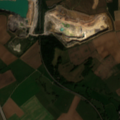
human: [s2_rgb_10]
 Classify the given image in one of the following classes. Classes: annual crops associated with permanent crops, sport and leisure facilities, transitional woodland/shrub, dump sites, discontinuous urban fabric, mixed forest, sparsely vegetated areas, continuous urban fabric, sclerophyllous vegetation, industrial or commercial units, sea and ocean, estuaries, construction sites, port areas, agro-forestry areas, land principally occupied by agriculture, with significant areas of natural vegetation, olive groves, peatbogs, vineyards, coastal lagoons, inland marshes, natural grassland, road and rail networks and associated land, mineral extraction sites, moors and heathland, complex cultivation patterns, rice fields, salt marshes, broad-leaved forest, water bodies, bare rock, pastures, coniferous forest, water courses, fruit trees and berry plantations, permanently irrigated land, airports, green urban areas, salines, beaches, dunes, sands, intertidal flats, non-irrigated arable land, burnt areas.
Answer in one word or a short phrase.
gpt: discontinuous urban fabric, mineral extraction sites, non-irrigated arable land, pastures, complex cultivation patterns